Question: I am using the following to create a reference to a view controller in my code like this:
'''
-(void)prepareForSegue:(UIStoryboardSegue *)segue sender:(id)sender {
if([segue.identifier isEqualToString:@"detailSegue"]){
NSIndexPath *indexPath=[self.tableView indexPathForSelectedRow];
TRDetailViewController *vc=segue.destinationViewController;
vc.item=self.items[indexPath.row];
[vc setValue:self forKeyPath:@"delegate"];
[vc setValue:indexPath.row forKeyPath:@"itemIndex"];
}
}
'''
and this is declared as in TRDetailViewController
'''
@interface TRDetailViewController : UIViewController
@property (weak, nonatomic) IBOutlet UILabel *detailLabel;
@property NSString *item;
@property (nonatomic, weak)id delegate;
@property NSInteger itemIndex;
- (IBAction)deleteItem:(id)sender;
@end
'''
but I get the following error

and I'm not sure why. I am trying to pass the location in an index of the cell selected in a UITableView. If a better way, please let me know. Why am I getting this error?
thx
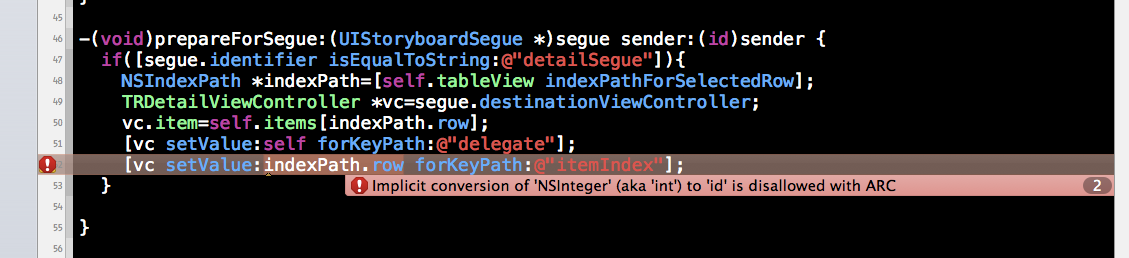
Answer: setValue:forKey: is expecting an object for its value argument and you are passing it a primitive (in this case, an integer). You can work around this by amending your method to read as follows:
'''
-(void)prepareForSegue:(UIStoryboardSegue *)segue sender:(id)sender {
if([segue.identifier isEqualToString:@"detailSegue"]){
NSIndexPath *indexPath=[self.tableView indexPathForSelectedRow];
TRDetailViewController *vc=segue.destinationViewController;
vc.item=self.items[indexPath.row];
[vc setValue:self forKeyPath:@"delegate"];
[vc setValue:[NSNumber numberWithInt:indexPath.row] forKeyPath:@"itemIndex"];
}
}
'''
And then access it like:
'''
[[vc valueForKey:@"itemIndex"] intValue];
'''